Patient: sex M, age 80
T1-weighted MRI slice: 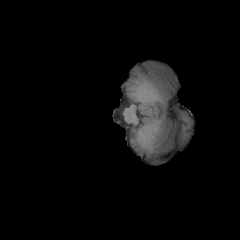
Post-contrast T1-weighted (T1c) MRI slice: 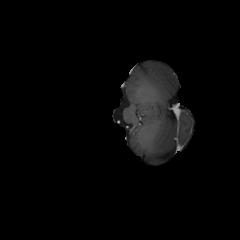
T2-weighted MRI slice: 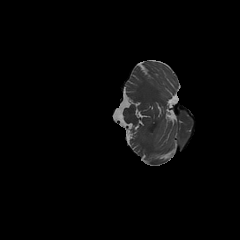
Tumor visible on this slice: no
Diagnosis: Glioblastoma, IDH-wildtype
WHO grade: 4